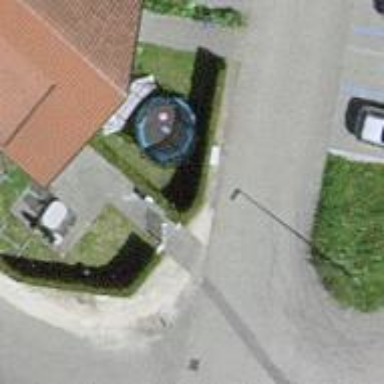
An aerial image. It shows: Asphalt road in residential area.